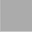
Piece: xx